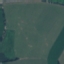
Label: Pasture